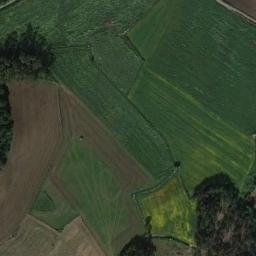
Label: terrace